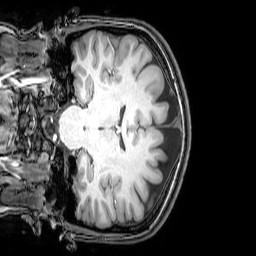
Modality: T1w
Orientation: coronal
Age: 24
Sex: female
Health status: healthy
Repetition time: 0.081 s
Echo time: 0.037 s